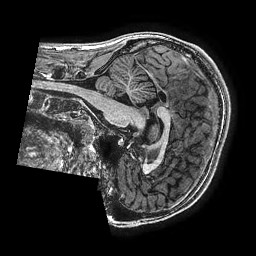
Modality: T1w
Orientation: sagittal
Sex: male
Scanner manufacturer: ge
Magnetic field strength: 3 T
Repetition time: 0.007644 s
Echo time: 0.003468 s